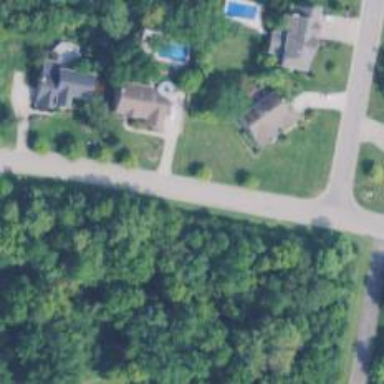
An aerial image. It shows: Residential road.